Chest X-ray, PA view. Patient: 46 years old, sex F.
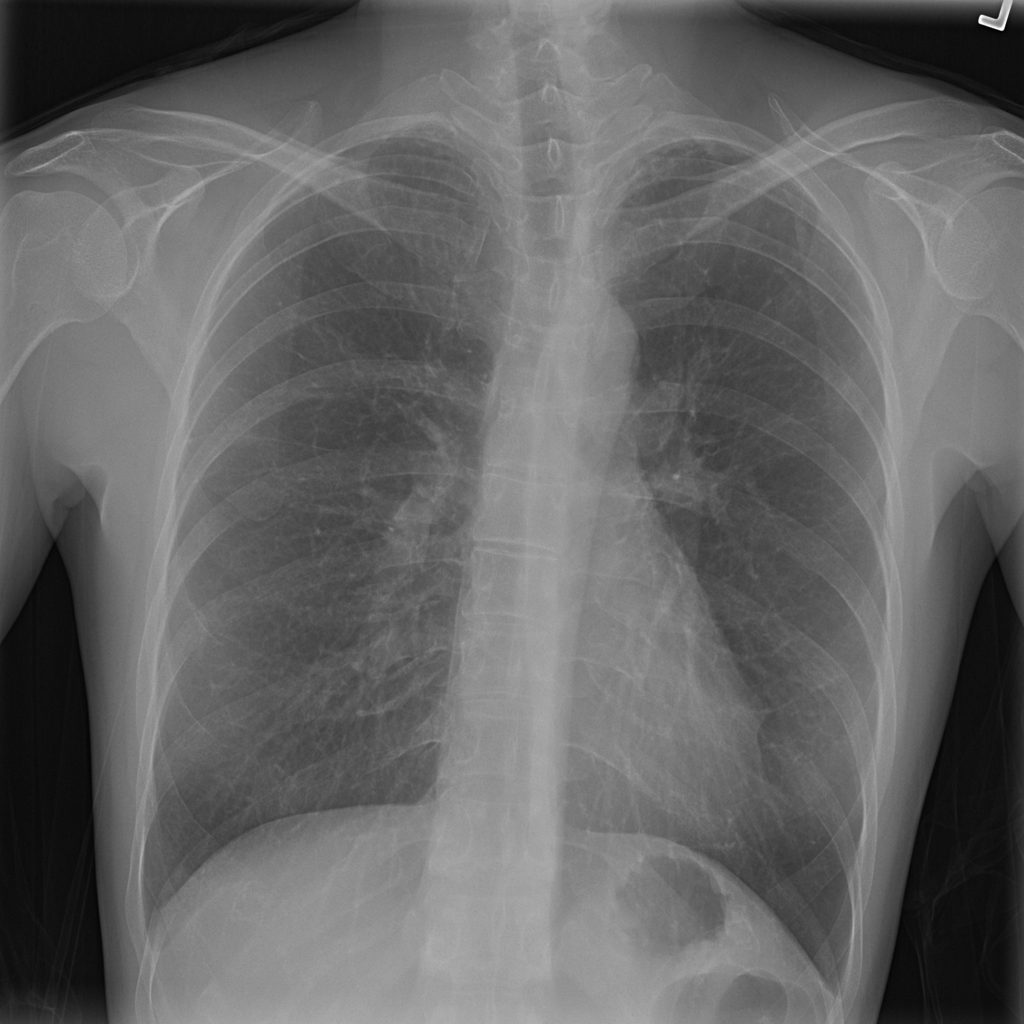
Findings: No Finding